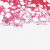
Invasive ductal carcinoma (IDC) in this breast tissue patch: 0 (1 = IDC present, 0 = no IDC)